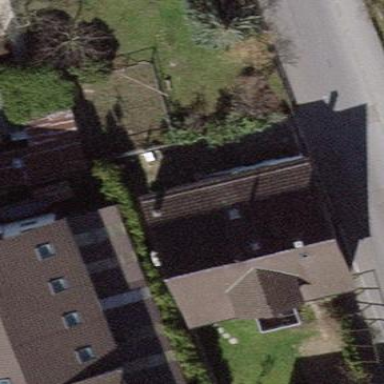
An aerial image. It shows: Detached building.